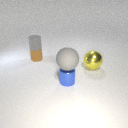
large yellow metal sphere in front of small brown rubber cylinder